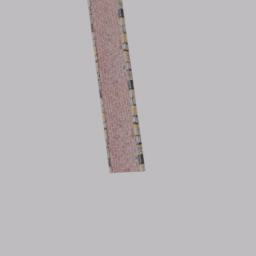
Label: architecture